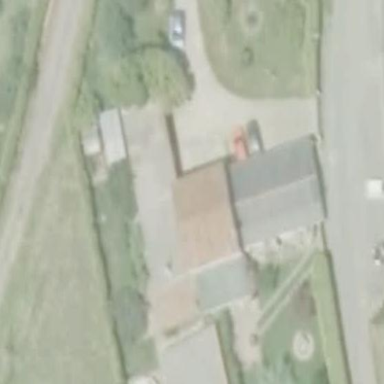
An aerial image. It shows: Simple house.